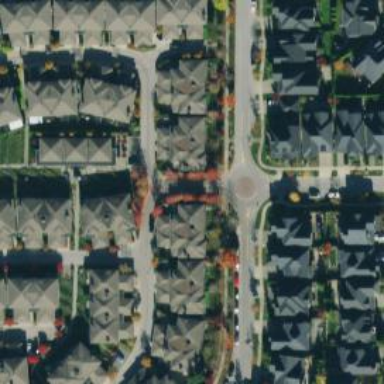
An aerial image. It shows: Residential road with asphalt surface and separate sidewalk.